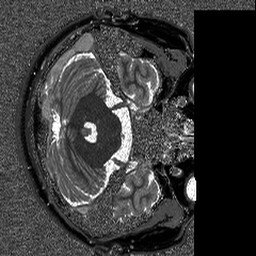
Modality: T1map
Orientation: axial
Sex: male